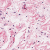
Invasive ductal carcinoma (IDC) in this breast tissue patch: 0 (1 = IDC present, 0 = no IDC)